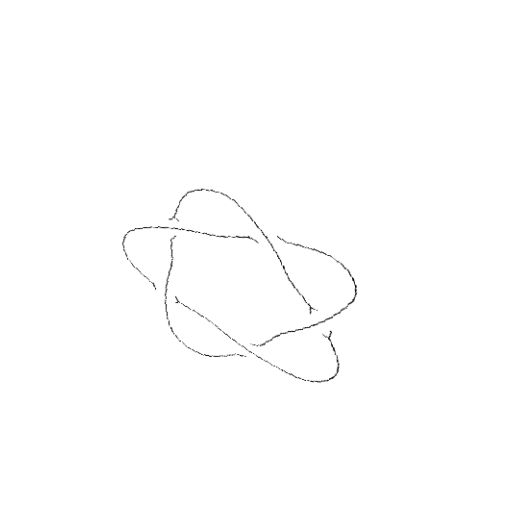
Crossing number: 5